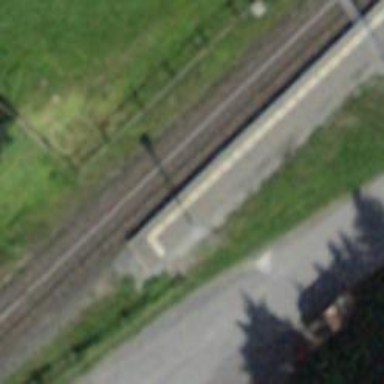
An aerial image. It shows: Narrow-gauge railway with electrified contact line.